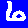
Digit: 6